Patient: sex F, age 34
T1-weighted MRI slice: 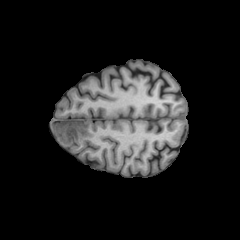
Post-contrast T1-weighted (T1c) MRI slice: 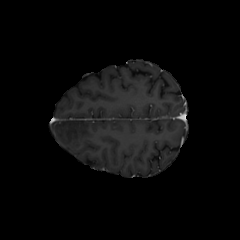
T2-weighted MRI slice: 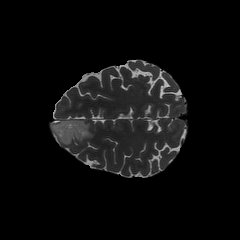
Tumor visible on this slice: yes
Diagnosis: Astrocytoma, IDH-mutant
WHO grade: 2